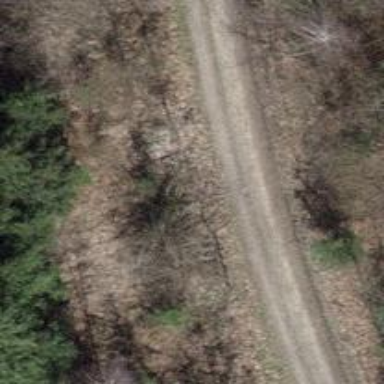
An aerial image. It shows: Gravel track of grade3 type.